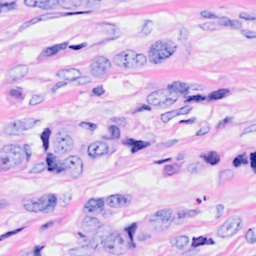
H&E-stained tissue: Breast